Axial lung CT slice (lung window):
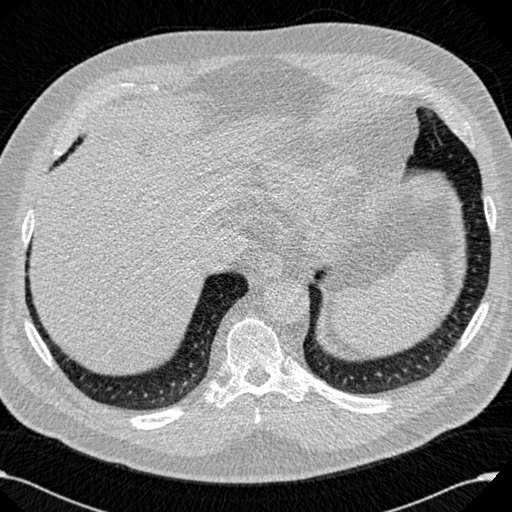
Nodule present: no